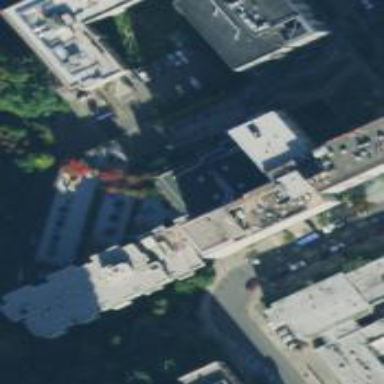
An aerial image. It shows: Building.